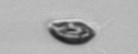
Label: Cryptophyta